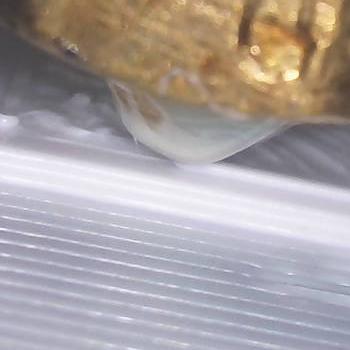
Flow rate: 59%